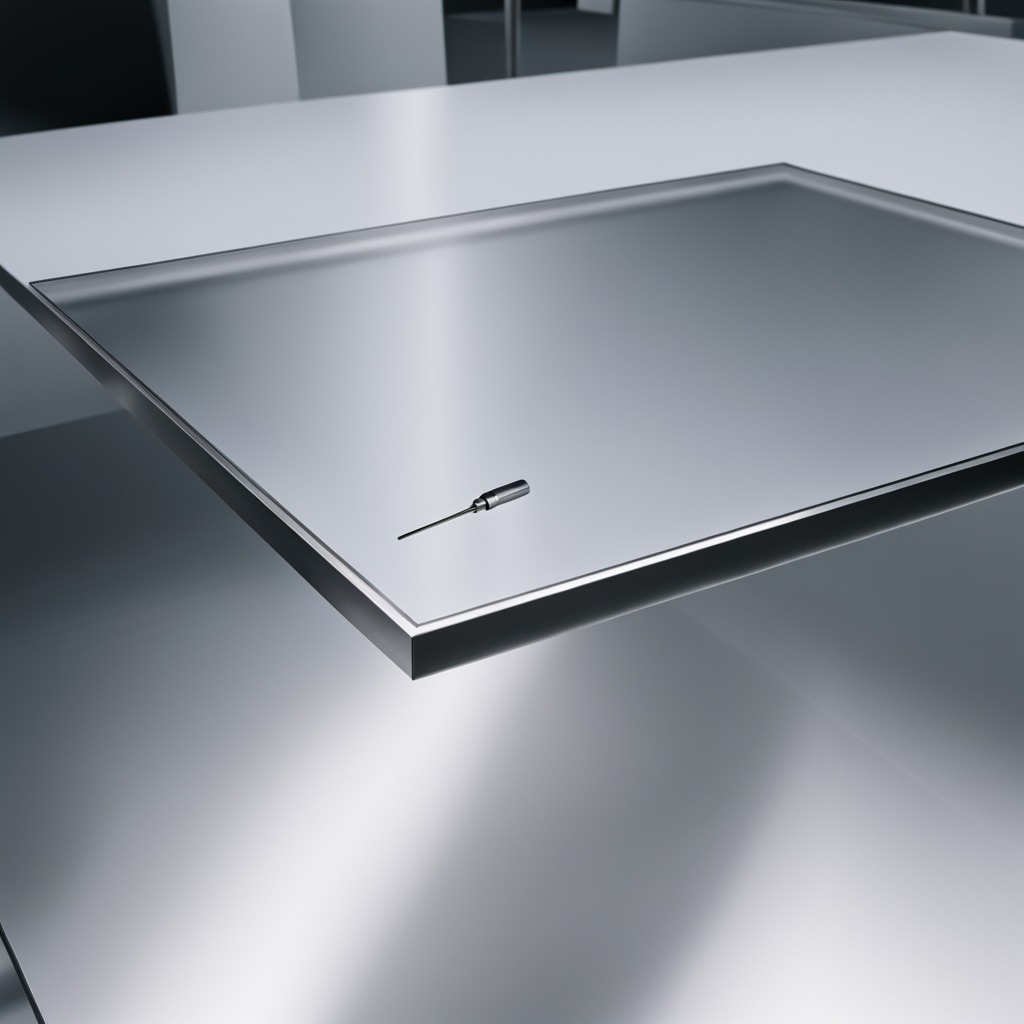
A screwdriver is lying on the stainless steel table in a high-end prototyping lab.